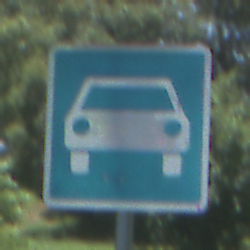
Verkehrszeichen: Kraftfahrstrasse
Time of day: Midday
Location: Outdoor (Nature)
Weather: Clear
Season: Summer
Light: Natural